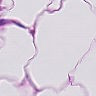
Metastatic tissue present: no